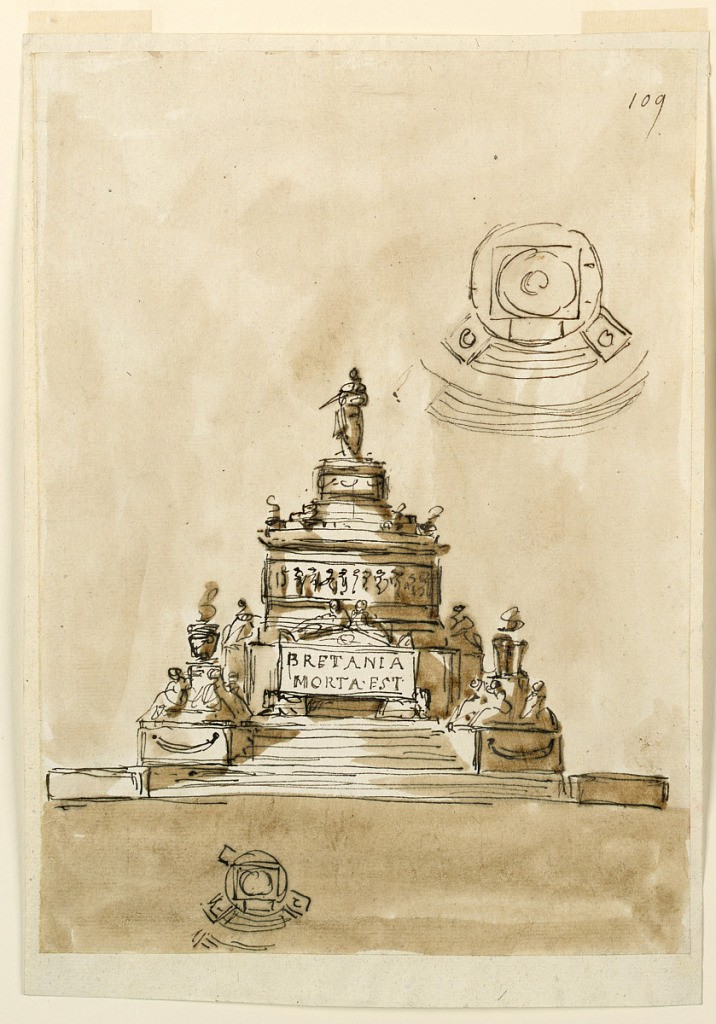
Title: Design for the Elevation of a Sepulchral Monument, Probably for the Young Pretender Charles Edward Stuart (died 1788)
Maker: Giuseppe Barberi, Italian, 1746–1809
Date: ca. 1793
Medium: Pen and brown ink, brush and brown wash on lined off-white laid paper
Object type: Drawing
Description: Two sections of circular steps lead to a circular platform. They are interrupted at radial diameters by four pedestals each. The corner ones are empty. The upper ones carry other pedestals with urns with flames; at the corners of the pedestals sit female figures. Upon the platform stands upon a high square vase, a slightly altered variation of the design of the second and higher stories in -1263. Burning lamps stand upon the entablature of the lower pedestals. A sarcophagus stands in front of the vase and the lower part of the lower pedestal. A sarcophagus stands in front of the vase and the lower part of the lower pedestal. It is carried by courching lions, shown in profile, and two figures lie upon the cover. Above at right, and below at left, are two parts of the plan. Colored background.